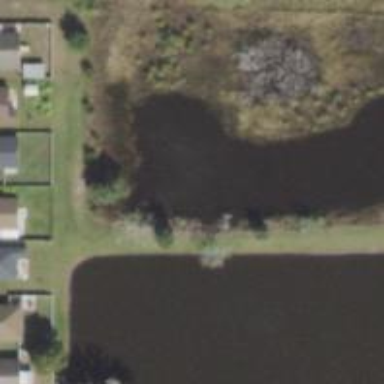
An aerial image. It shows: Pond with natural water.